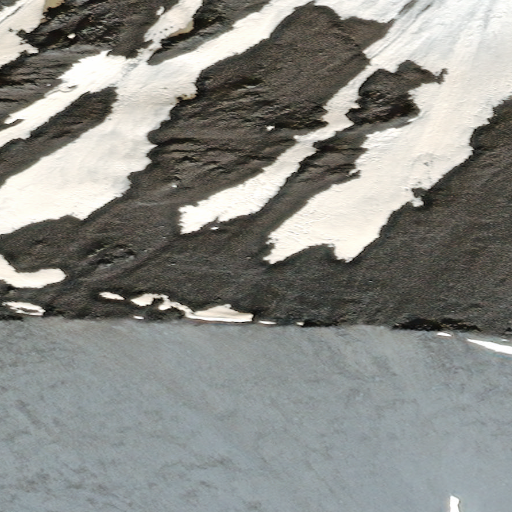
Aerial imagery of mountain in Alaska named Eva Peak containing only unknown